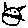
Label: cat